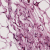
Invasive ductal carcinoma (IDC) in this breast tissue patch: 0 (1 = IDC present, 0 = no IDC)